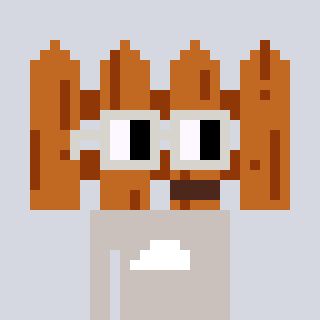
a pixel art character with square light gray glasses, a fence-shaped head and a foggrey-colored body on a cool background